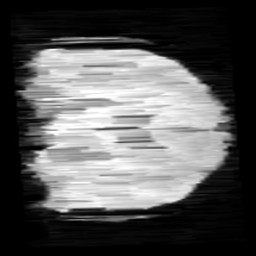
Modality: minIP
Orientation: coronal
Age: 10
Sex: male
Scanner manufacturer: siemens
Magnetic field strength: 3 T
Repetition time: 0.027 s
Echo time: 0.02 s